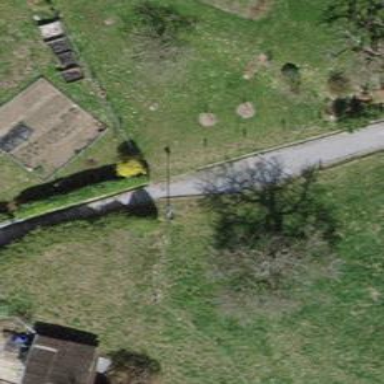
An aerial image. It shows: Bollard.